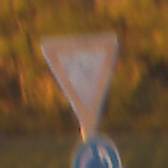
Verkehrszeichen: VorfahrtGewaehren
Zusatzzeichen unten: Kreisverkehr
Umgebung: Outdoor, Suburban
Tageszeit: Night
Wetter: PartlyCloudy
Licht: Artificial
Jahreszeit: NotSpecified
Kontrast: HighContrast